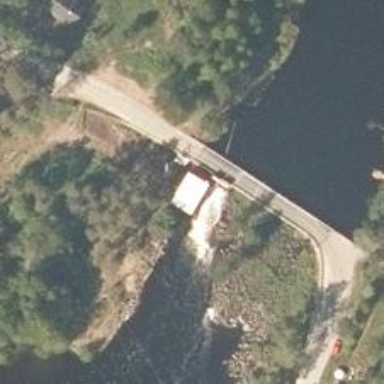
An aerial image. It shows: Hydro power generator that operates using dam.